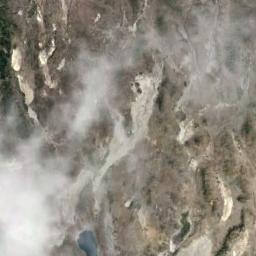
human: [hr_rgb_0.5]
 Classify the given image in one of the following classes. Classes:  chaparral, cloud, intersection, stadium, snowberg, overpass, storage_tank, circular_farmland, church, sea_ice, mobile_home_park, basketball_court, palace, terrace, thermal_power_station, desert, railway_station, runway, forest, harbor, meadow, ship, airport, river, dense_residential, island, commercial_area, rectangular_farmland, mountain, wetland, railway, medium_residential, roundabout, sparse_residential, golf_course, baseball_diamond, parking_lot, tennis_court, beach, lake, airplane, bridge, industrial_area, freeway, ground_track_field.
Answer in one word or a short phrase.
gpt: cloud